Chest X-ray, AP view. Patient: 34 years old, sex F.
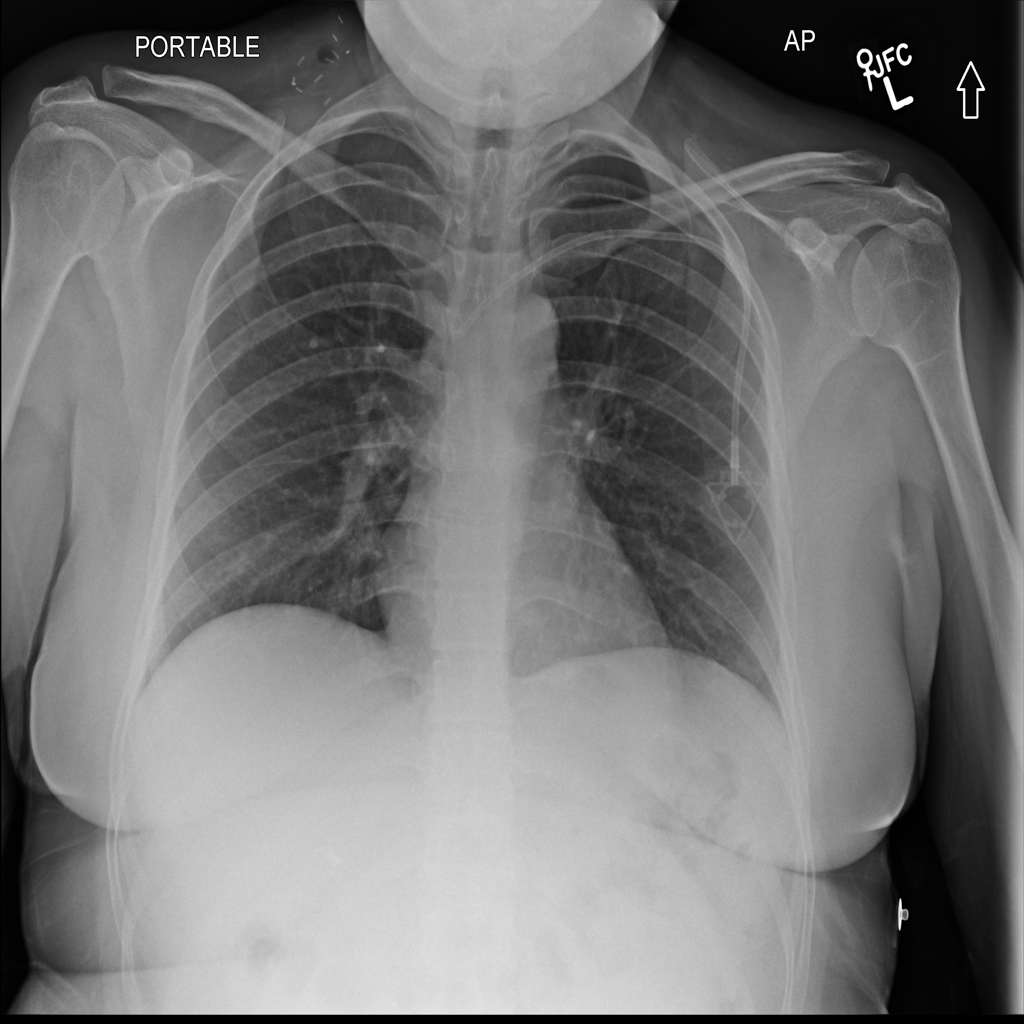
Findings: No Finding